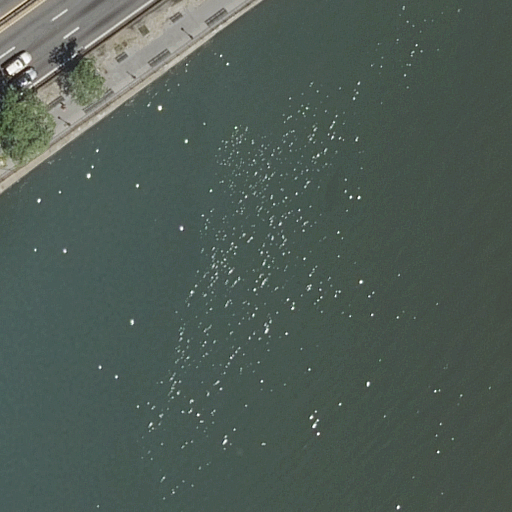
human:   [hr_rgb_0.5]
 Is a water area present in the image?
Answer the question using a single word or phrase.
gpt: yes

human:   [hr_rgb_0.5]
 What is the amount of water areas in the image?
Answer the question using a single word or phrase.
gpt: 1

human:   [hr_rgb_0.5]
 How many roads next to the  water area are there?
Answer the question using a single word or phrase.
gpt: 2

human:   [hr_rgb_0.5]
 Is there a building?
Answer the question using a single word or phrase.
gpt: no

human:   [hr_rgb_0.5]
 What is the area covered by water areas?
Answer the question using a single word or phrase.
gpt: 9605m2

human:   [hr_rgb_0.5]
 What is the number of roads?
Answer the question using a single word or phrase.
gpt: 2

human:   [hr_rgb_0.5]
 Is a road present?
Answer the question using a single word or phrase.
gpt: yes

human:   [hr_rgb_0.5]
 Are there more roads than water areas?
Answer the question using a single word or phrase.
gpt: yes

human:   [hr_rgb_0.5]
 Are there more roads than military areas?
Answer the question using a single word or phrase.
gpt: yes

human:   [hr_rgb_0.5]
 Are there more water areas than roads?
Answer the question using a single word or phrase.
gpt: no

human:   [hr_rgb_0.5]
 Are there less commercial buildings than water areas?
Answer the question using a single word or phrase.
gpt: yes

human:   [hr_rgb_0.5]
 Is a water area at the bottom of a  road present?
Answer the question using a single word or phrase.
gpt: no

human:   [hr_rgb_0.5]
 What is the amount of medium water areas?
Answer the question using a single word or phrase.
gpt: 0

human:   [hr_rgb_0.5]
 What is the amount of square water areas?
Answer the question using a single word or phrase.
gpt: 0

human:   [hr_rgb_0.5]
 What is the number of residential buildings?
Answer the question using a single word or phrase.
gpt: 0

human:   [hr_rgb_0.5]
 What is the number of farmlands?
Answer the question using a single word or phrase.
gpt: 0

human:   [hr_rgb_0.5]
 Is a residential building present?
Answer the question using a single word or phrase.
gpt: no

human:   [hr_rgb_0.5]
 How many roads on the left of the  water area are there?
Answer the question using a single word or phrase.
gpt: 2

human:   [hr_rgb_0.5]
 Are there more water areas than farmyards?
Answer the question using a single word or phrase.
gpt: yes

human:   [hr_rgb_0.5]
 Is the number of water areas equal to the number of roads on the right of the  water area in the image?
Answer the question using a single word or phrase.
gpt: no

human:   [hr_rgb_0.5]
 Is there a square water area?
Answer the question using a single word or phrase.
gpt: no

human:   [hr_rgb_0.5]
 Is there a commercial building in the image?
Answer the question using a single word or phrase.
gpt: no

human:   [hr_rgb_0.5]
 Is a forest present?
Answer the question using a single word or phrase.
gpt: no

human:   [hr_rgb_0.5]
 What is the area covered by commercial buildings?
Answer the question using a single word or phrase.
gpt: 0m2

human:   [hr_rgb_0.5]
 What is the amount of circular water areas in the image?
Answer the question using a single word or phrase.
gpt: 0

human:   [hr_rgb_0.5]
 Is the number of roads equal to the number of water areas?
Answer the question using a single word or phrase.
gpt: no

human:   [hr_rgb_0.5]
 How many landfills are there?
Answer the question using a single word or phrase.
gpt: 0

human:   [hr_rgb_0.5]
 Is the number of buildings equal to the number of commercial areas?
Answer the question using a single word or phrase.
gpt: yes

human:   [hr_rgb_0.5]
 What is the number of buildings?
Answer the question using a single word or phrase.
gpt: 0

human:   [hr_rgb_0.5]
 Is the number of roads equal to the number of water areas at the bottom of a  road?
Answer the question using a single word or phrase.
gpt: no

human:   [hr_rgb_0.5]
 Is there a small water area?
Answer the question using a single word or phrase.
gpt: no

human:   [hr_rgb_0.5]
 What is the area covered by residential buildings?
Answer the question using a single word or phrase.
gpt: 0m2

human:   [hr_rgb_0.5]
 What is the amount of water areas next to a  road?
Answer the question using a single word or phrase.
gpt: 1

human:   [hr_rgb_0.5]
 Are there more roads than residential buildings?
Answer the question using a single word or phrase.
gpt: yes

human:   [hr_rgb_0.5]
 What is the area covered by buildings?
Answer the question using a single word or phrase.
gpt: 0m2

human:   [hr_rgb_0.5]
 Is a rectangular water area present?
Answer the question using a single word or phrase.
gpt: no

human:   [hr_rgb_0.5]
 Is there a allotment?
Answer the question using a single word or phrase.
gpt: no

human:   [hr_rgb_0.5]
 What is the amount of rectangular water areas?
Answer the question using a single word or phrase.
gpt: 0

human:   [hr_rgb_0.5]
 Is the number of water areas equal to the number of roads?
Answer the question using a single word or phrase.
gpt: no

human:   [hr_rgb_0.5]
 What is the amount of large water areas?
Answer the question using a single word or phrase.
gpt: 1

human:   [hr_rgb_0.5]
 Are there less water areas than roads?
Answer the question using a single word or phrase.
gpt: yes

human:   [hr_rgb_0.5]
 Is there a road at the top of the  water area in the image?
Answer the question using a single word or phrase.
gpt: yes

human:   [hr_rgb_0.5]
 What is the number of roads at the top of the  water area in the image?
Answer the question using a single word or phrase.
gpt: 2

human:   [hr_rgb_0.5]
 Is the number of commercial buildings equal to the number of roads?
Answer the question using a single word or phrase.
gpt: no

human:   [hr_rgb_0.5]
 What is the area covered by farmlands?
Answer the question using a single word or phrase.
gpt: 0m2

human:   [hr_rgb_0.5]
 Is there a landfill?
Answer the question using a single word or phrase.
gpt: no

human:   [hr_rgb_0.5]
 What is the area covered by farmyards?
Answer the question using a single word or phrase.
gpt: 0m2

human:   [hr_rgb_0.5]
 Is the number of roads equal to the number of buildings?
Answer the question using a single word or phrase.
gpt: no

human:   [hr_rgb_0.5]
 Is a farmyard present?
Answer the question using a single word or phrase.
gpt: no

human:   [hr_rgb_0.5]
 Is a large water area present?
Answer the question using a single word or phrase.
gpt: yes

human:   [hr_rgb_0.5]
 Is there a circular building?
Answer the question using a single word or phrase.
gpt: no

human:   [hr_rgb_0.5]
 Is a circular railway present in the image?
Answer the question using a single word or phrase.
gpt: no

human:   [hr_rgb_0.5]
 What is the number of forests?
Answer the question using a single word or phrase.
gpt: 0

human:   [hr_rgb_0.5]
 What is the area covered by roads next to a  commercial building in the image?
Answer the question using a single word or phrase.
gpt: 0m2

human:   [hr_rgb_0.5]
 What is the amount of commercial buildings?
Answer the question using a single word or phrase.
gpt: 0

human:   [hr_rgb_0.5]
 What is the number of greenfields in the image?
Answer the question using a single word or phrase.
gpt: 0

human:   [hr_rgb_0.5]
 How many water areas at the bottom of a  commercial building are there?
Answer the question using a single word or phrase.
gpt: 0

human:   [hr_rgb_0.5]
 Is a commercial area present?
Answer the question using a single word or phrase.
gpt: no

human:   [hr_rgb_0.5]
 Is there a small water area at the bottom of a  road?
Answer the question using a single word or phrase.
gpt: no

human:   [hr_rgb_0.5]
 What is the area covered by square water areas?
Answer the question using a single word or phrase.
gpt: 0m2

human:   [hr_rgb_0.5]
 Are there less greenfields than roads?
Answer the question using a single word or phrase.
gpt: yes

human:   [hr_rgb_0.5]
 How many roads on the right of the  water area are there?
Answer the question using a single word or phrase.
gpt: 0

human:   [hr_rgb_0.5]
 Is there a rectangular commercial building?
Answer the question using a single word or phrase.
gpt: no

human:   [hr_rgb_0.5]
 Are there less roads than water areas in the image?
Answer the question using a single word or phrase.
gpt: no